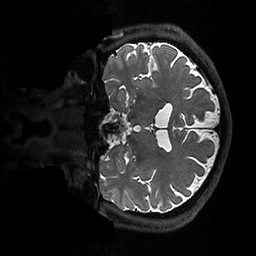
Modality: T2w
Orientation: coronal
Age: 39
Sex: male
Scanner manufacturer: ge
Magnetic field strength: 3 T
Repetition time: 3.202 s
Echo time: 0.0588 s